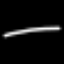
Label: line